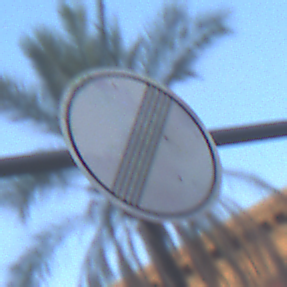
Verkehrszeichen: EndeSaemtlicherBegrenzungen
Umgebung: Outdoor, Urban
Tageszeit: SunriseSunset
Wetter: PartlyCloudy
Licht: Natural
Jahreszeit: NotSpecified
Kontrast: LowContrast